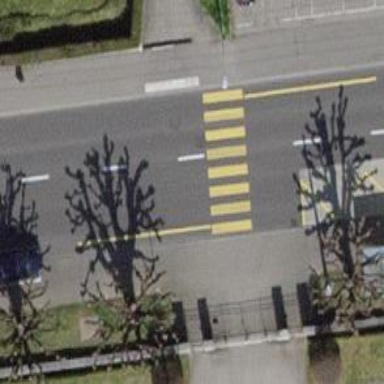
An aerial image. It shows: Tertiary road with trolley wires for electric trolleys.